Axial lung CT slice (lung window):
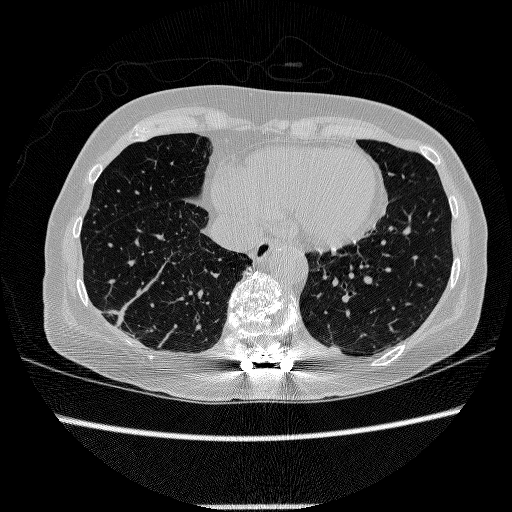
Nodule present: no